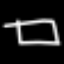
Label: square